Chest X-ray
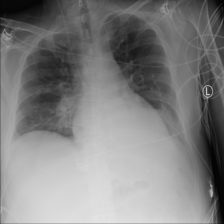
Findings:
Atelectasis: negative
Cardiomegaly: positive
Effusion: positive
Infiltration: negative
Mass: negative
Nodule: negative
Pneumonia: negative
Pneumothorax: negative
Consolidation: negative
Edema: negative
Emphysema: negative
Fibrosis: negative
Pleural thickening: negative
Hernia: negative